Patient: sex M, age 44
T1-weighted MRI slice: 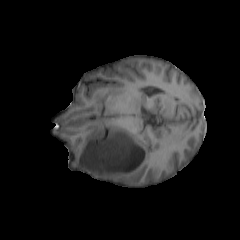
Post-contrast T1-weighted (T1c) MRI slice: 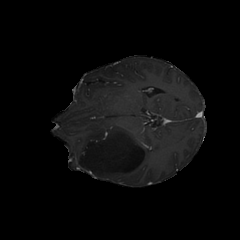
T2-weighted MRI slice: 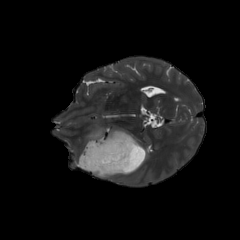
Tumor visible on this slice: yes
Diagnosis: Astrocytoma, IDH-mutant
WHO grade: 3